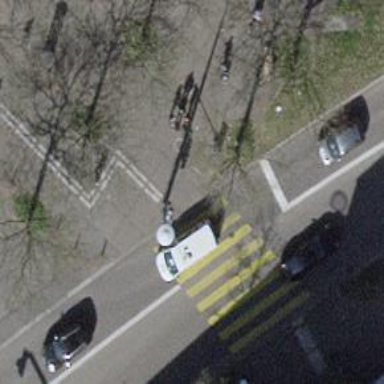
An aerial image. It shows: Asphalt footway with crossing. Both the footway and the cycleway have asphalt surfaces.